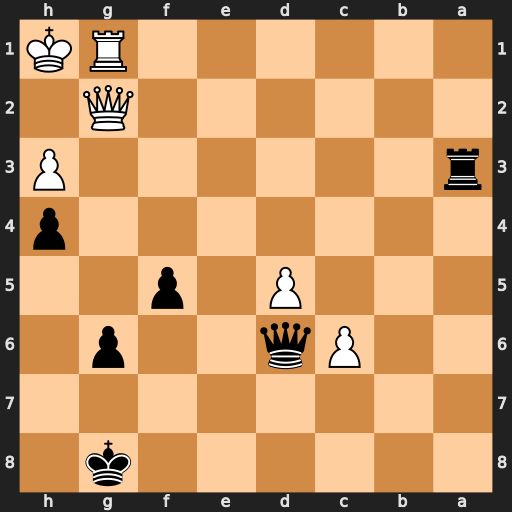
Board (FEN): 6k1/8/2Pq2p1/3P1p2/7p/r6P/6Q1/6RK
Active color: b
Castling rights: -
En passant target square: -
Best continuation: Rg3 Qf1 Qxd5+